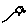
Label: bird